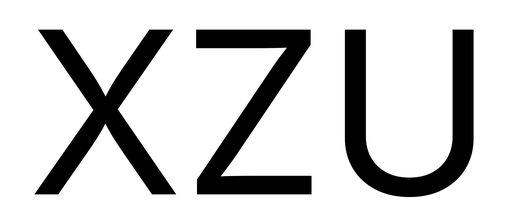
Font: Inter_Regular